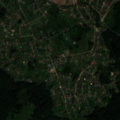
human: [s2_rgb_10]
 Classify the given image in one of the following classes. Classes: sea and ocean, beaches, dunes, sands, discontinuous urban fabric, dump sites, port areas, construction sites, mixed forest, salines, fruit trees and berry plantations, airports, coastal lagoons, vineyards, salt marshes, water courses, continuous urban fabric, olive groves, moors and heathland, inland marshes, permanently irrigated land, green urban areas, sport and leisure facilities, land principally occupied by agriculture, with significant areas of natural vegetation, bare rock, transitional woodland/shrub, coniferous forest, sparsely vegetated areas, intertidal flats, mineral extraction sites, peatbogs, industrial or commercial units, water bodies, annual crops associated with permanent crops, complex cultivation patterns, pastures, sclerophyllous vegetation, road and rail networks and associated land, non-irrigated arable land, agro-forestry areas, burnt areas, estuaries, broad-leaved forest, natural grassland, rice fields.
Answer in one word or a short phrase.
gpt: complex cultivation patterns, land principally occupied by agriculture, with significant areas of natural vegetation, broad-leaved forest, coniferous forest, mixed forest